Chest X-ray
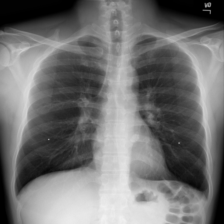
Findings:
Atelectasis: negative
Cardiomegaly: negative
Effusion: negative
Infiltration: negative
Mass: negative
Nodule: negative
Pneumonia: negative
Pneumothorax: negative
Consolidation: negative
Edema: negative
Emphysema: negative
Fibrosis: negative
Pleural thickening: negative
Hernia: negative